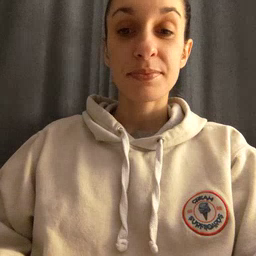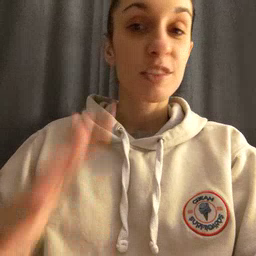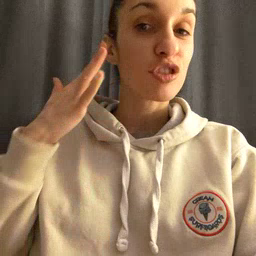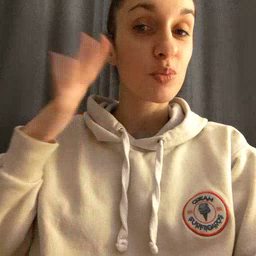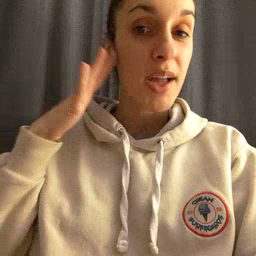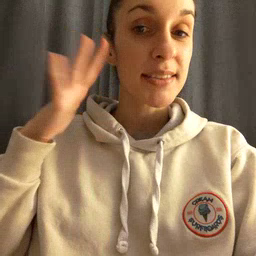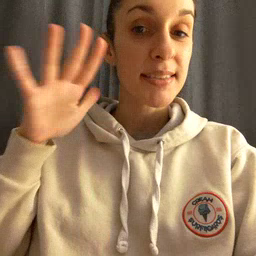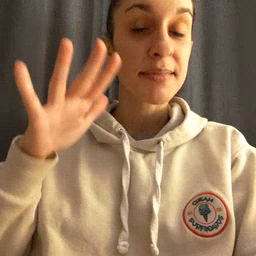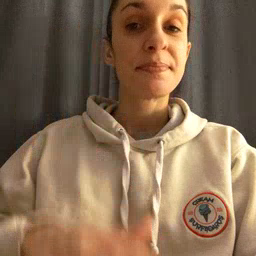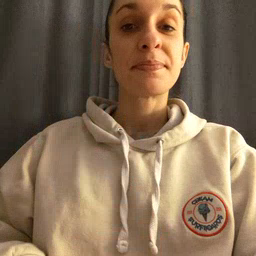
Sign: noisy